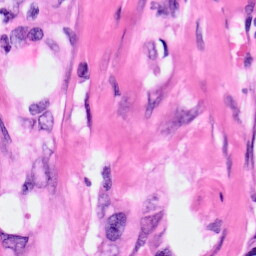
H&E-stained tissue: Pancreatic